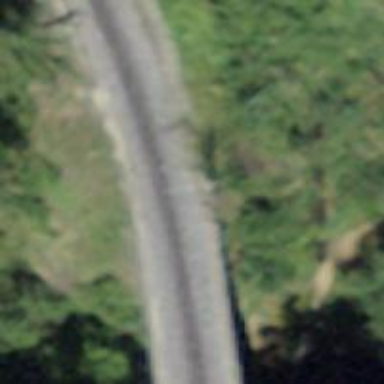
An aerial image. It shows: Narrow-gauge railway track with 1 electrified contact line.